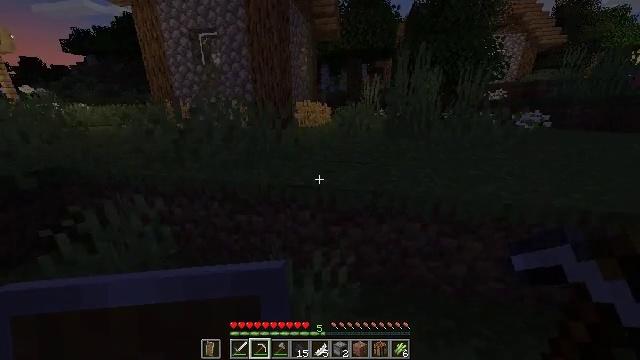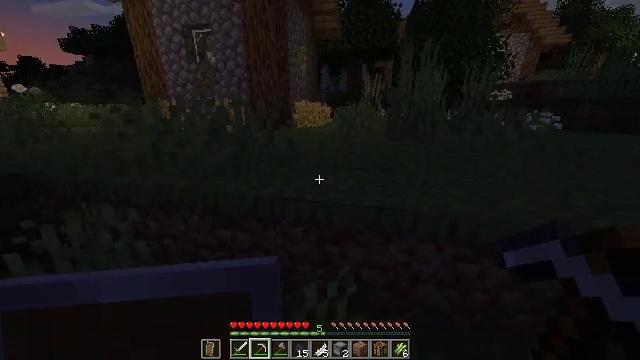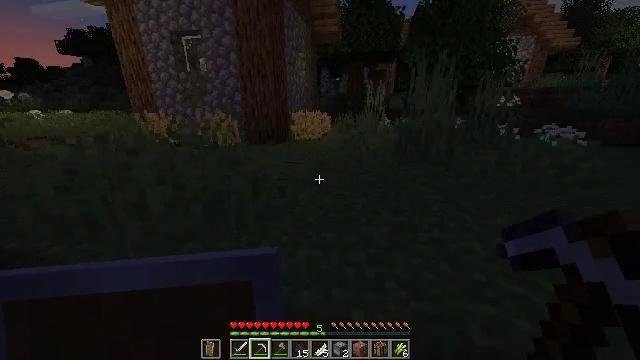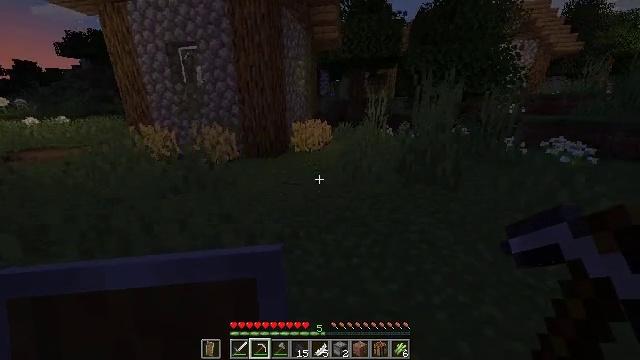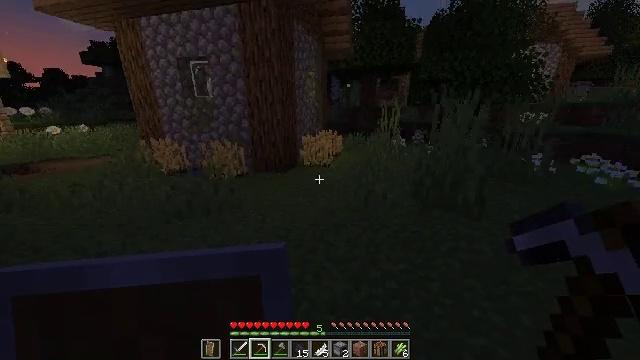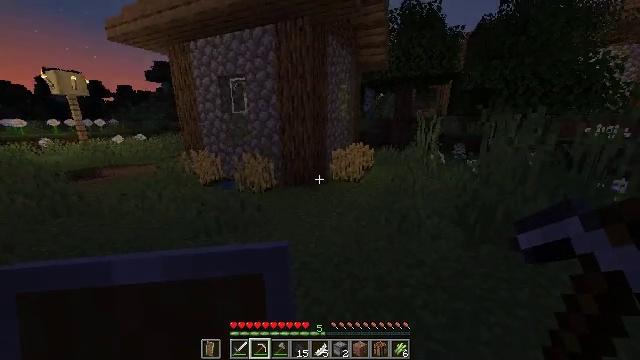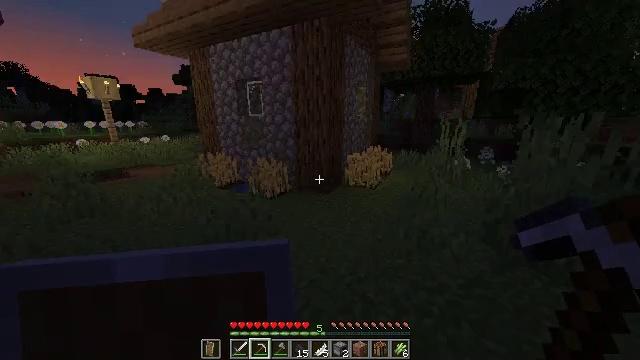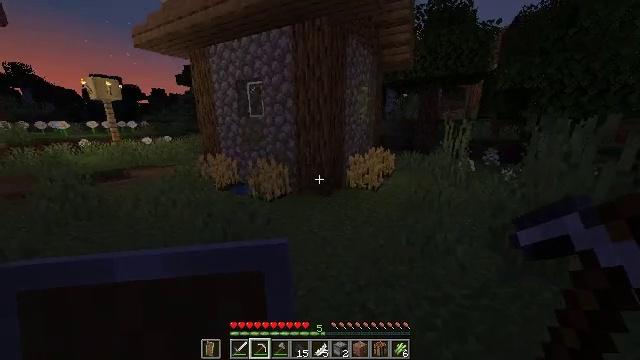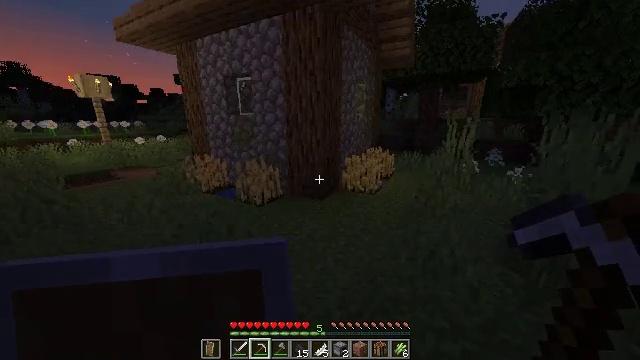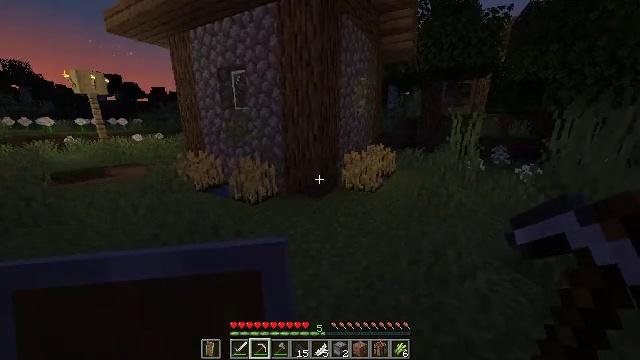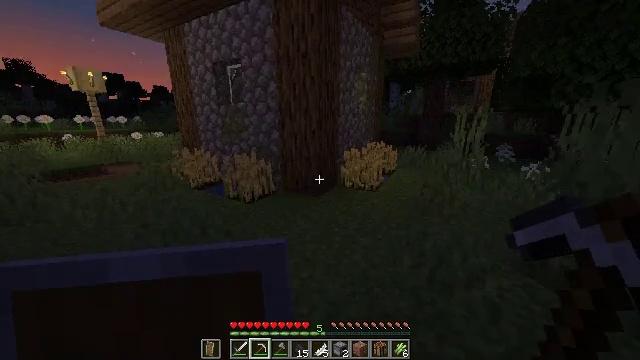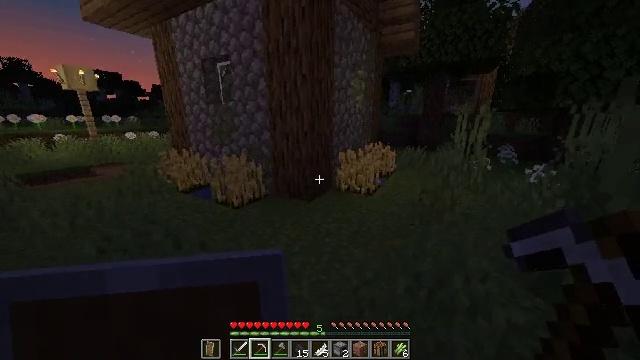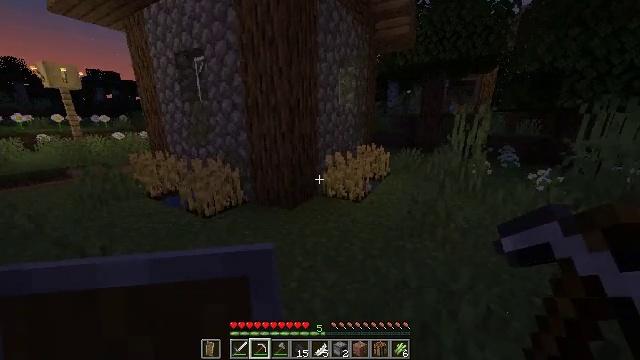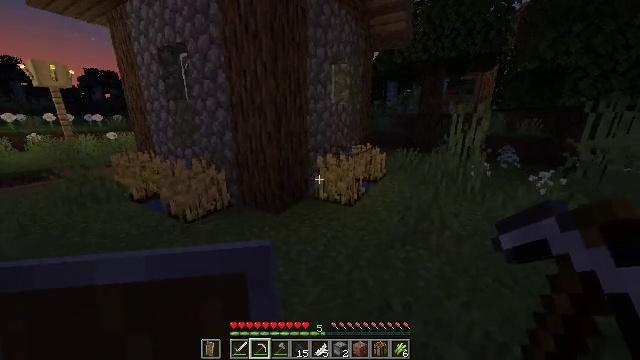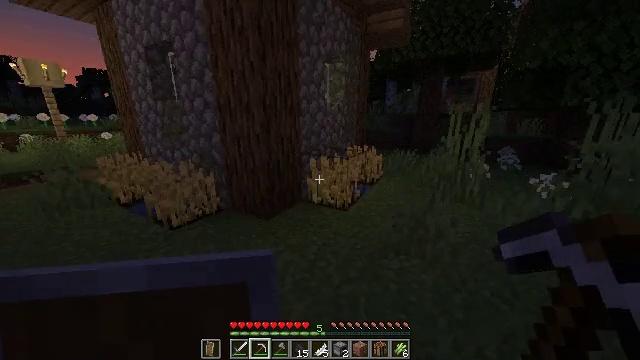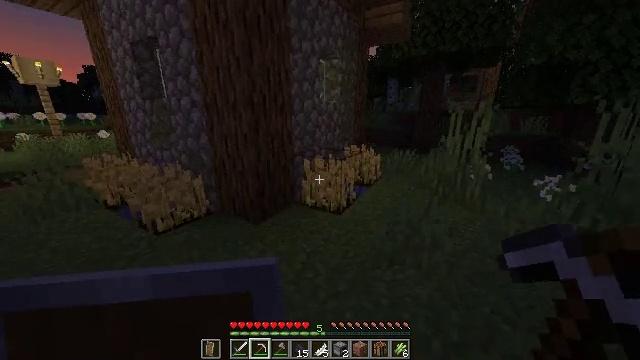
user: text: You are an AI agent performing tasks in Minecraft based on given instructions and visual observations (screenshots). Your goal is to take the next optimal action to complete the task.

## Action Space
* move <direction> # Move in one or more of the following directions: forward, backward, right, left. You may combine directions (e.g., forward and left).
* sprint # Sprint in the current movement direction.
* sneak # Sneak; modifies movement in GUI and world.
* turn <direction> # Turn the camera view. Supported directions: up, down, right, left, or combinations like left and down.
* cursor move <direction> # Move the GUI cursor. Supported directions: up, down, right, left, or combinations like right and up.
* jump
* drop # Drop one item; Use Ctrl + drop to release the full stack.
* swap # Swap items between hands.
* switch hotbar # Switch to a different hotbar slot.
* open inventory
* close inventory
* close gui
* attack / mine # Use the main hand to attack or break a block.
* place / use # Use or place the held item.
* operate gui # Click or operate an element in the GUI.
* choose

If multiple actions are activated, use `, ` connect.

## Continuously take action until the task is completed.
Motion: motion action
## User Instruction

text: Break the mature wheat plants.
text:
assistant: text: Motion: move forward, sprint
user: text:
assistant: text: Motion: move forward, sprint, jump
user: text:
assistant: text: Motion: move forward, sprint, jump
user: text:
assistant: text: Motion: move forward, sprint, turn left, jump
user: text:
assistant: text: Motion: move forward, sprint, turn left and up, jump
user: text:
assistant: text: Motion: move forward and move right, sprint, turn left, jump
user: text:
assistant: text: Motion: move forward and move right, sprint, jump
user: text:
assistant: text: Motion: move forward and move right, sprint, jump
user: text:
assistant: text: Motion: move forward and move right, sprint, jump
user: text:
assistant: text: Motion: move forward and move right, sprint, jump
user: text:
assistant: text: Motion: move forward and move right, sprint, jump
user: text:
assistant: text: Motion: move forward and move right, sprint
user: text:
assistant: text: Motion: move forward and move right, sprint
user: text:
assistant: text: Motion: move forward and move right, sprint
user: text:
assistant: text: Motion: move forward and move right, sprint
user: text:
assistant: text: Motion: move forward and move right, sprint, turn left and down
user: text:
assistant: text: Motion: move forward and move right, sprint, turn left and down
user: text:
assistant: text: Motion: move forward and move right, sprint, turn left and down
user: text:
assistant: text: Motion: move forward, sprint, turn left
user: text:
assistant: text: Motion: move forward, sprint, turn left and down
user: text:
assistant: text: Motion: sprint
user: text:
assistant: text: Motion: attack / mine
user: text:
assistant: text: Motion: attack / mine
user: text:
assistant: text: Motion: no_op
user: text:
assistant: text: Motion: no_op
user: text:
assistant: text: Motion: no_op
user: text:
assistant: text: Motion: no_op
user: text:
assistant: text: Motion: move forward
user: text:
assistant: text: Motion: move forward
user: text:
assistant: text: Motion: move forward, turn right